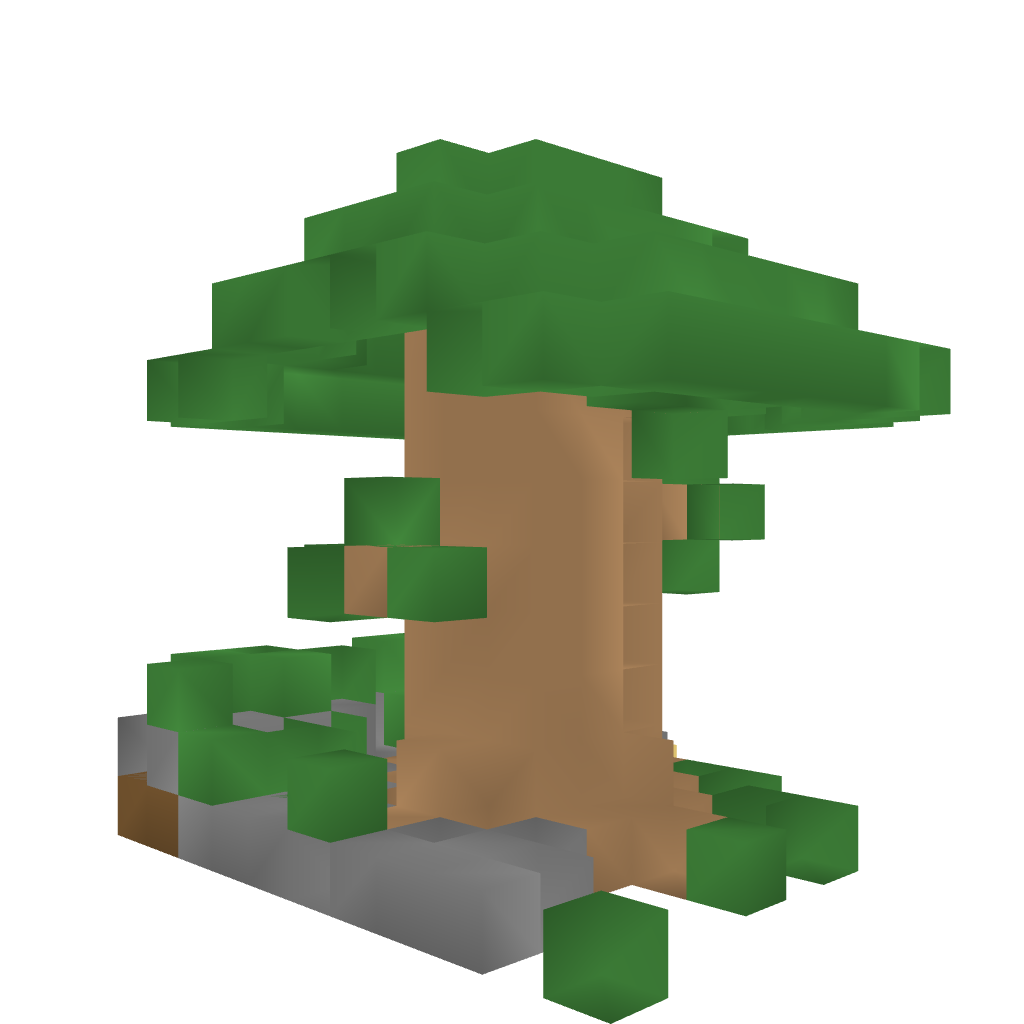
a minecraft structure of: Large oak tree bad low quality